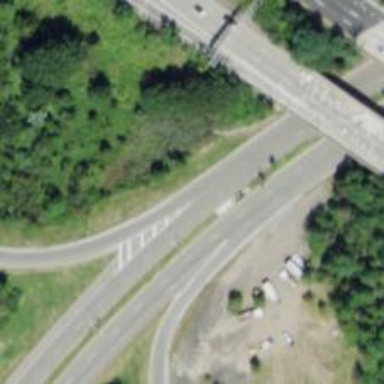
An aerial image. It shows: Asphalt motorway link.